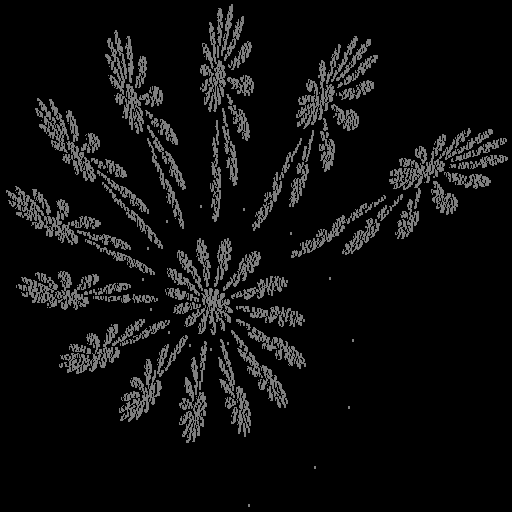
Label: swirl